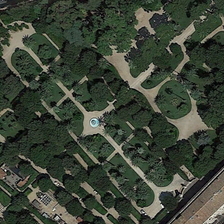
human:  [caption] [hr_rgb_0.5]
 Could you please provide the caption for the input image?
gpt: the square covers a large area and grows many tall trees .

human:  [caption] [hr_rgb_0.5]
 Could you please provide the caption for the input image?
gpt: the square covers a large area and grows many tall trees .

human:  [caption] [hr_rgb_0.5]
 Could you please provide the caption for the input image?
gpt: there is a busy road beside the square .

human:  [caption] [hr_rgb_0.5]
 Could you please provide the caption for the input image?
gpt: there is a busy road beside the square .

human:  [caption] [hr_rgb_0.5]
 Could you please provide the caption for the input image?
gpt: the square covers a large area and grows many tall trees .